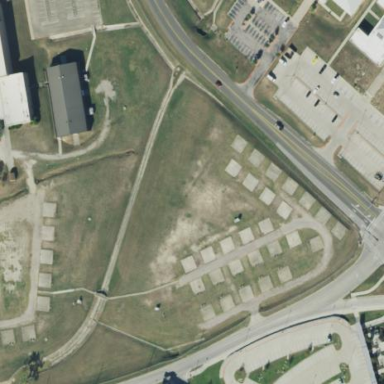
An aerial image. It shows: Military training area with surrounding fence.